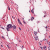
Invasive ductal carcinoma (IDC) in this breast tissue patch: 1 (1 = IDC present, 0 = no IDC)